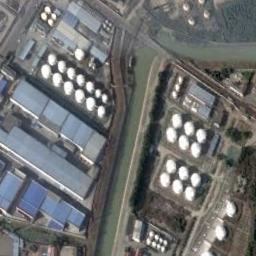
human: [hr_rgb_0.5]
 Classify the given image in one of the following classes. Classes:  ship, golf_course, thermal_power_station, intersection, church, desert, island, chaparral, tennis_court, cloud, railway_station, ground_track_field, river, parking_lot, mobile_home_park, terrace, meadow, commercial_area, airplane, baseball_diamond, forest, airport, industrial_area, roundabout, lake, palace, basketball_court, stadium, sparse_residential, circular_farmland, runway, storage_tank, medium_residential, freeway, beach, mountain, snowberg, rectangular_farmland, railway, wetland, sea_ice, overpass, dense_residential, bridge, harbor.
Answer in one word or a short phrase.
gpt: storage_tank